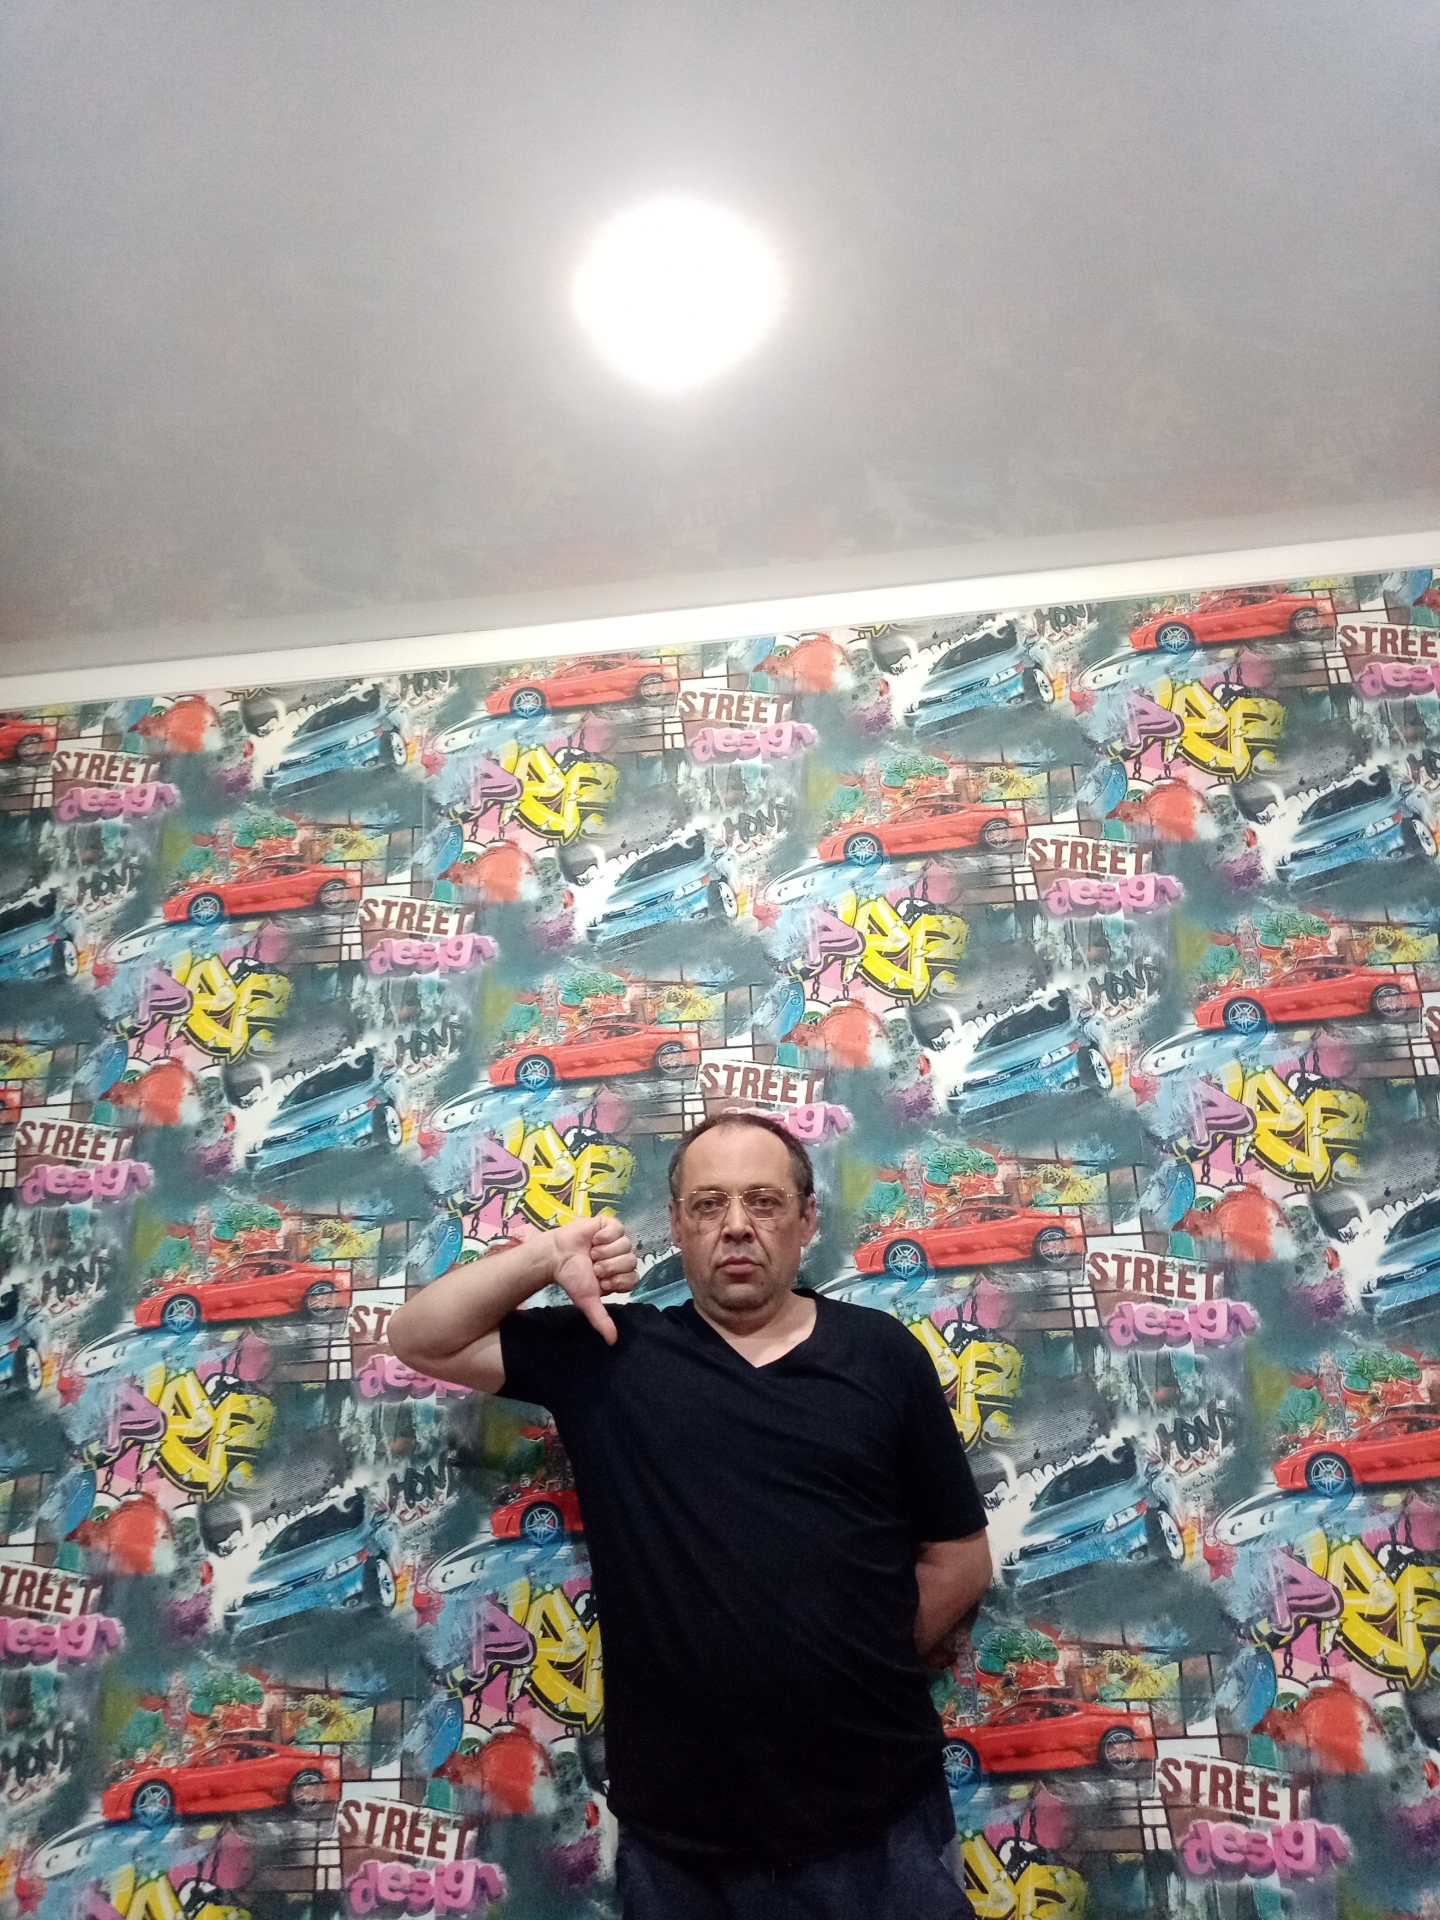
Label: noise